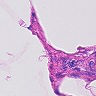
Metastatic tissue present: no